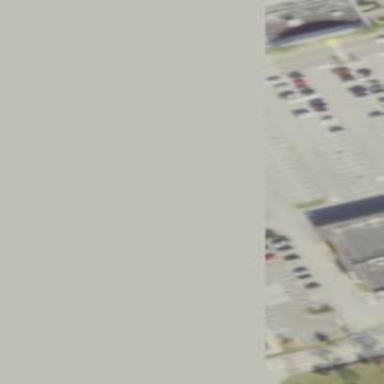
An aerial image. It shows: Parking area.